Question: I have 'installed Android SDK from 2.1 to 4.0' and i have worked with Android Projects. But now all the projects throwing exception like 'sdk not found'... While checking SDK wizard, nothing SDK is installed. Am i deleted any files?
After Installed SDK:

But now Except tools no sdk is present
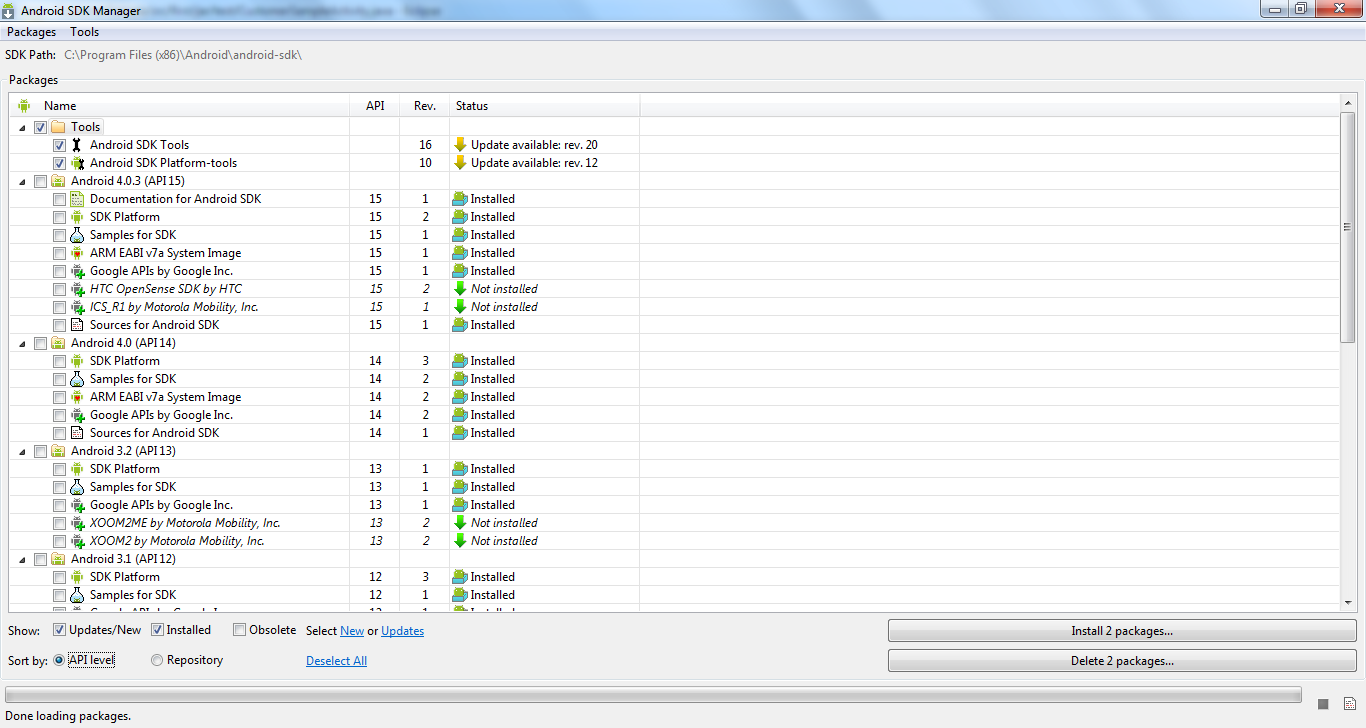
Answer: Restart your IDE then go to preferences and make search for SDk folder (i think that must be in Eclipse folder) set SDk path it will work ..
I think it happens with you because you do not specify you SDK path in preferences -> Android
hope this explanation works for you..